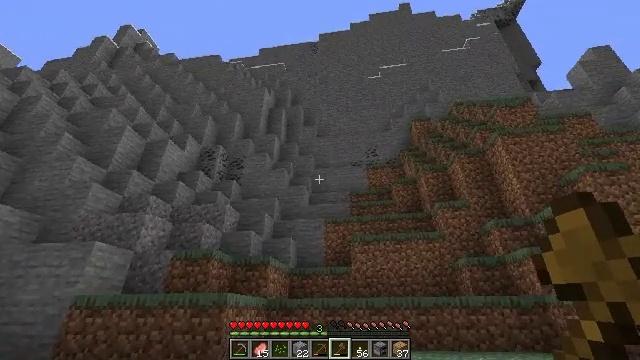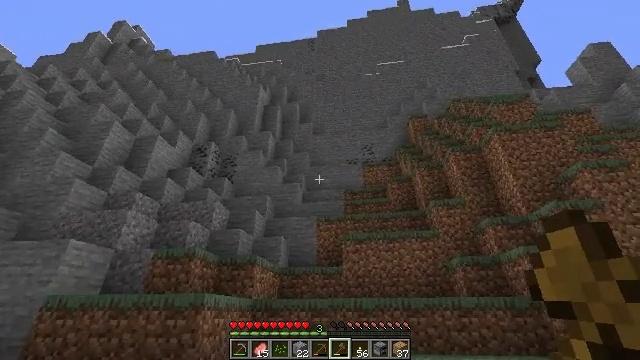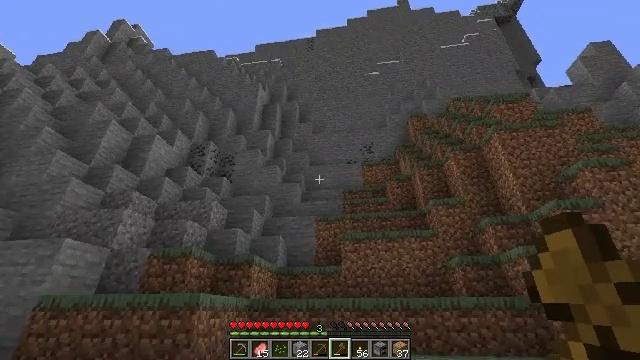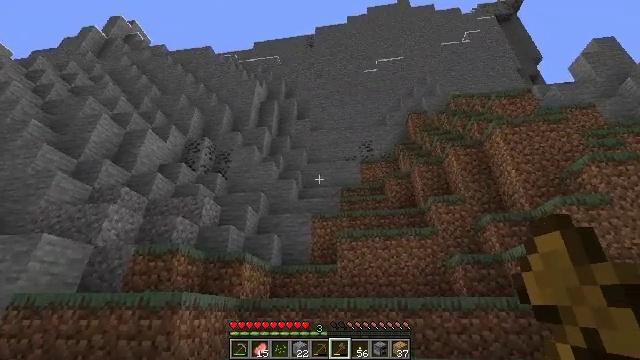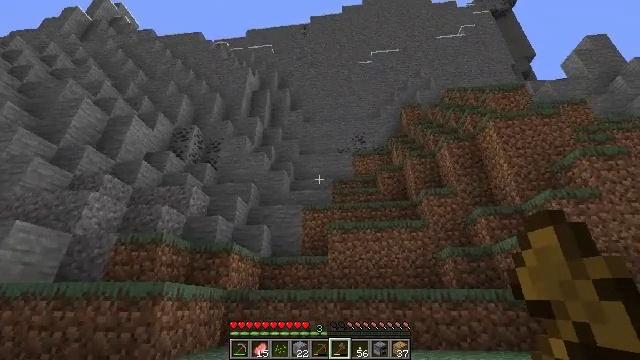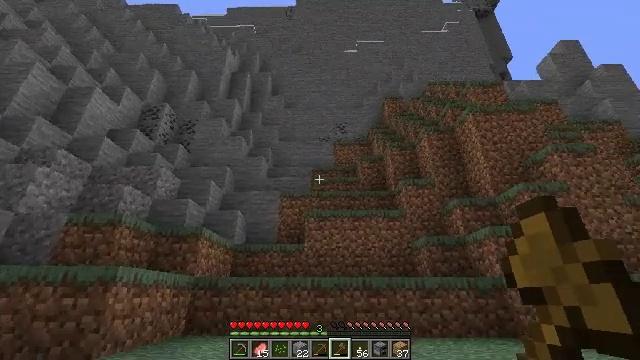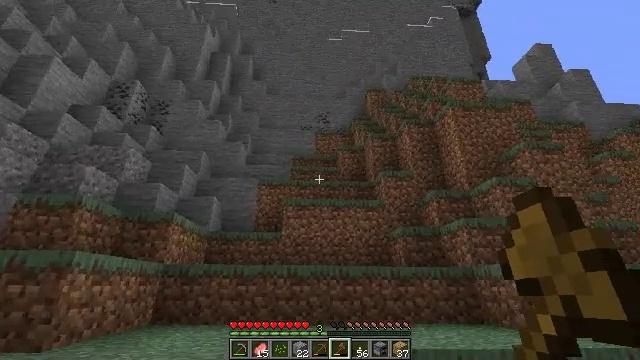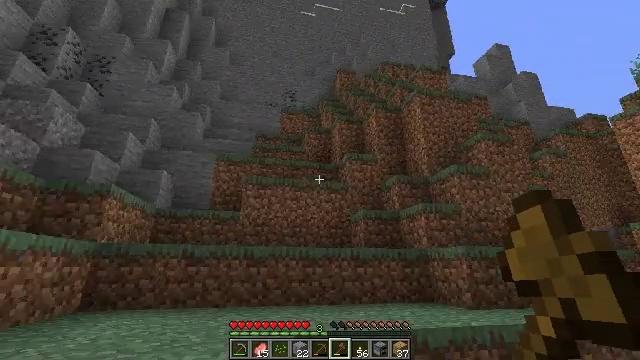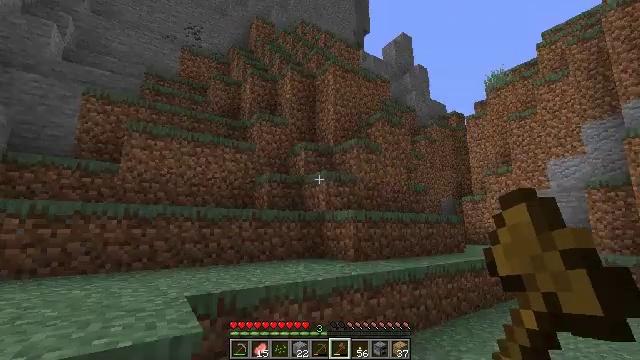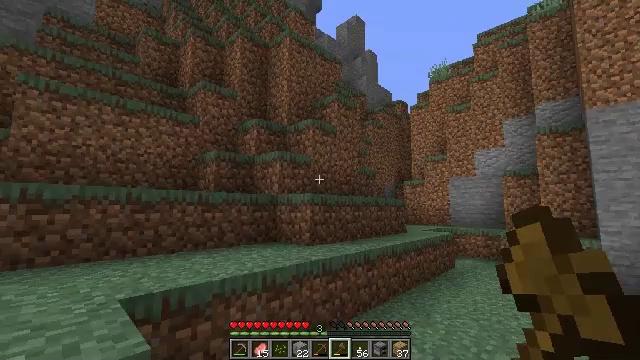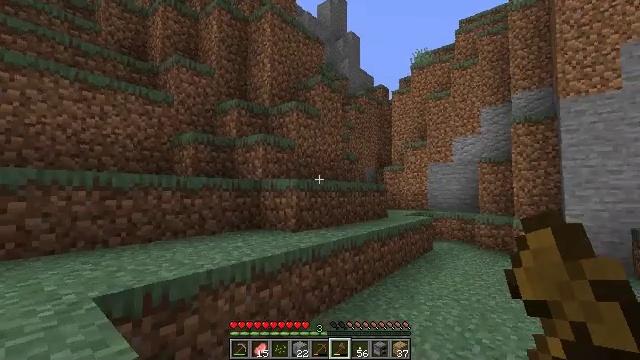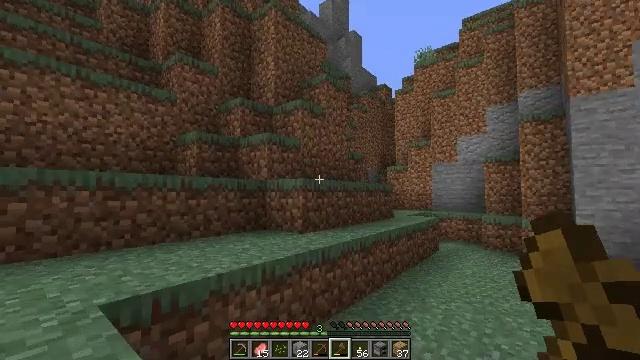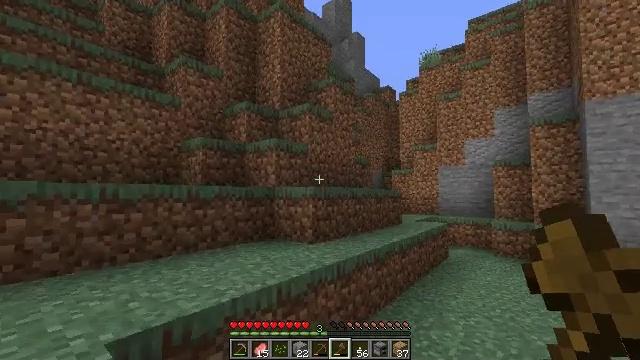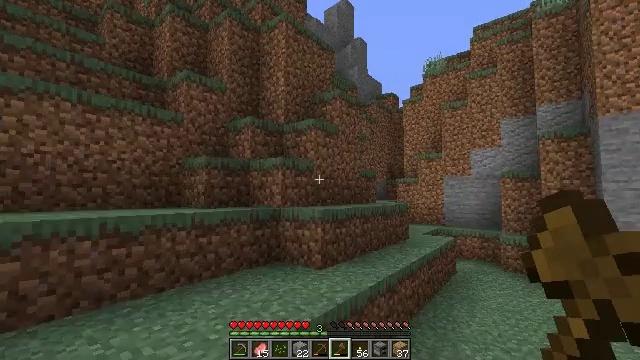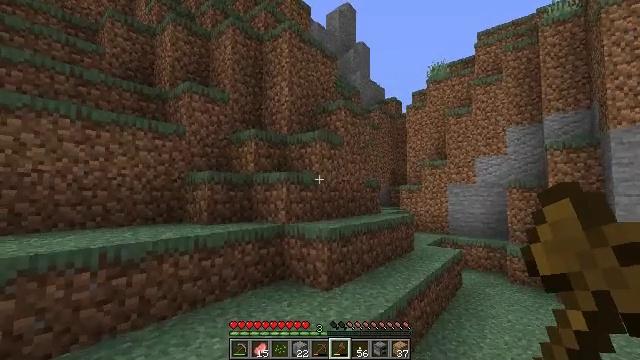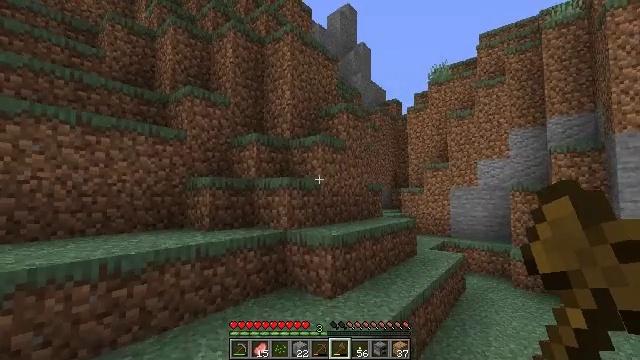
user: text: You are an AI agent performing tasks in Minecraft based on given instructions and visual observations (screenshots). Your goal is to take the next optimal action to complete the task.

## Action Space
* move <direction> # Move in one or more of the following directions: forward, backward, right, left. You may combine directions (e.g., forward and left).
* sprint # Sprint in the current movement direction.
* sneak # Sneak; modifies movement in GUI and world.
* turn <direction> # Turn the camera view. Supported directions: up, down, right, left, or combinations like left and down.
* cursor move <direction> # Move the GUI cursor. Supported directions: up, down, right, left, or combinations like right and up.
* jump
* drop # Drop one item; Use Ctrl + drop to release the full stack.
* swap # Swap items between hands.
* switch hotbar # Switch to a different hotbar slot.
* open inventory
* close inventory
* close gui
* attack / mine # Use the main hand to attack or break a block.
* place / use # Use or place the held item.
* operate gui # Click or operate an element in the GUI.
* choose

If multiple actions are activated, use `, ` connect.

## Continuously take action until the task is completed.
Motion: motion action
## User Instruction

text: Attack the ground to gather dirt.
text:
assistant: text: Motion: move forward and move right
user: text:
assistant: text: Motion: move forward
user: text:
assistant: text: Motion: move forward
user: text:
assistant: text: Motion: move forward, turn right and down
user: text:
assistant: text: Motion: move forward, turn right and down
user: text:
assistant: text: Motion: move forward, turn right and down
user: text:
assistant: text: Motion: move forward, turn right and down
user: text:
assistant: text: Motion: move forward and move left, turn right and down
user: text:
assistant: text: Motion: move forward and move left, turn right and down
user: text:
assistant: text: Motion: move forward and move left, turn right and down
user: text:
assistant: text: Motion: move forward and move left
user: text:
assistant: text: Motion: move forward and move left, jump
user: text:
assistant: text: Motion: move forward and move left, jump
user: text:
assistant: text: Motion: move forward and move left, jump
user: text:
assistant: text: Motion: move forward and move left, jump
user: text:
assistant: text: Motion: move forward and move left, jump
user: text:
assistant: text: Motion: move forward and move left
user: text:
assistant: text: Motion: move forward and move left
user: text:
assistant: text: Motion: move forward and move left
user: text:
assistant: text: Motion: move forward and move left
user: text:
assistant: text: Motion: move forward and move left
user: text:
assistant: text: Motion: move forward and move left
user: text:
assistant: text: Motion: move forward
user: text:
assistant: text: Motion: move forward
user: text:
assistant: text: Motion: move forward
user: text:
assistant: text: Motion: move forward, turn right and down
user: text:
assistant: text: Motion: move forward, turn right and down
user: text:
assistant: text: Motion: move forward, turn right and down
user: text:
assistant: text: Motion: move forward, turn right and down
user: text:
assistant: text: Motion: move forward and move right, turn right and down